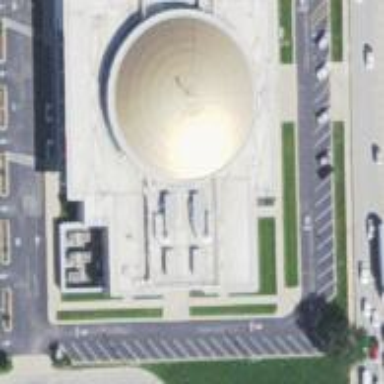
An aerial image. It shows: Church with golden roof.